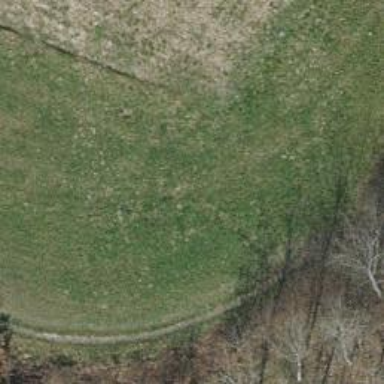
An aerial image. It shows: Ground path.